Question: I made an android sms app in which I am sending and receiving sms as android messaging app does so. Now I have set my target to 4.4 (Android KitKat version) but Android KitKat has new "Default Messaging" app settings that user can select one app at a time for messaging. I followed the steps from <URL> to select option for my sms app as default app but in the settings my app never showed up in the popup of selecting default messaging app.
Below is my java code I have used from the guid
'''
if( androidOS.contains("4.4") ){
if (! Telephony.Sms.getDefaultSmsPackage(this).equals(myPackageName) ) {
// App is not default.
// Show the "not currently set as the default SMS app" interface
builder = new AlertDialog.Builder(MyConversation.this);
builder.setMessage("Shoot The Messenger is not set as your default messaging app. Do you want to set it default?")
.setCancelable(false)
.setTitle("Alert!")
.setNegativeButton("No", new DialogInterface.OnClickListener() {
@Override
public void onClick(DialogInterface dialog, int which) {
}
})
.setPositiveButton("Yes", new DialogInterface.OnClickListener() {
@TargetApi(19)
public void onClick(DialogInterface dialog, int id) {
Intent intent =
new Intent(Telephony.Sms.Intents.ACTION_CHANGE_DEFAULT);
intent.putExtra(Telephony.Sms.Intents.EXTRA_PACKAGE_NAME,
getPackageName());
startActivity(intent);
}
});
builder.show();
}
}
'''
Also I added below code in 'Manifest' file.
'''
<?xml version="1.0" encoding="utf-8"?>
'''
'''
<uses-sdk
android:minSdkVersion="8"
android:targetSdkVersion="19" />
<uses-feature android:name="android.hardware.telephony.gsm"
android:required="false"/>
<uses-permission android:name="android.permission.READ_CONTACTS" />
<uses-permission android:name="android.permission.READ_PHONE_STATE" />
<uses-permission android:name="android.permission.SEND_SMS" />
<uses-permission android:name="android.permission.RECEIVE_SMS" />
<uses-permission android:name="android.permission.READ_SMS" />
<uses-permission android:name="android.permission.WRITE_SMS" />
<uses-permission android:name="android.permission.RECEIVE_MMS" />
<uses-permission android:name="android.permission.WRITE" />
<uses-permission android:name="android.permission.VIBRATE" />
<uses-permission android:name="android.permission.INTERNET" />
<uses-permission android:name="android.permission.WRITE_EXTERNAL_STORAGE" />
<uses-permission android:name="android.permission.WAKE_LOCK" />
<uses-permission android:name="com.android.alarm.permission.SET_ALARM"/>
<uses-permission android:name="android.permission.WRITE_SETTINGS" />
<uses-permission android:name="android.permission.CALL_PHONE"/>
<uses-permission android:name="android.permission.RECEIVE_BOOT_COMPLETED"/>
<uses-permission android:name="android.permission.INSTALL_PACKAGES"/>
<application
android:allowBackup="true"
android:icon="@drawable/ic_launcher"
android:label="@string/app_name"
android:theme="@style/Theme.NoTitle" >
<activity
android:name="coms3.shootmessenger.Mysplash"
android:label="@string/app_name"
android:screenOrientation="portrait" >
<intent-filter>
<action android:name="android.intent.action.MAIN" />
<category android:name="android.intent.category.LAUNCHER" />
</intent-filter>
<intent-filter>
<action android:name="android.intent.action.SENDTO" />
<category android:name="android.intent.category.DEFAULT" />
<data android:scheme="sms" />
<data android:scheme="smsto" />
</intent-filter>
</activity>
<receiver android:name="coms3.shootmessenger.SmsReceiver"
android:permission="android.permission.BROADCAST_SMS" >
<intent-filter>
<action android:name="android.provider.Telephony.SMS_DELIVER" />
</intent-filter>
<!--
<intent-filter android:priority="<PHONE>" >
<action android:name="android.provider.Telephony.SMS_RECEIVED" />
</intent-filter>
-->
</receiver>
<receiver android:name="com.example.bootreceiver.MyBootReceiver">
<intent-filter>
<action android:name="android.intent.action.BOOT_COMPLETED"/>
</intent-filter>
</receiver>
<receiver android:name="coms3.shootmessenger.MMSReceiver"
android:permission="android.permission.BROADCAST_WAP_PUSH">
<intent-filter>
<action android:name="android.provider.Telephony.WAP_PUSH_RECEIVED" />
<data android:mimeType="application/vnd.wap.mms-message" />
</intent-filter>
</receiver>
<receiver android:process=":remote" android:name="AlarmManagerBroadcastReceiver"></receiver>
<receiver android:process=":remote" android:name="AlarmForPartyMessage"></receiver>
<receiver android:process=":remote" android:name="AlarmManagerMail"></receiver>
<activity
android:name="coms3.shootmessenger.ActivityFirstList"
android:windowSoftInputMode="stateHidden" >
</activity>
<activity
android:name="coms3.shootmessenger.ActivityBase"
android:windowSoftInputMode="stateHidden" >
</activity>
<activity
android:name="coms3.shootmessenger.SearchTab"
android:configChanges="keyboardHidden|orientation"
>
</activity>
<activity
android:name="coms3.shootmessenger.ActivityMail"
android:windowSoftInputMode="adjustPan"
>
</activity>
<activity
android:name="coms3.shootmessenger.ActivityScheduldMail"
android:windowSoftInputMode="adjustPan"
android:screenOrientation="portrait"
>
</activity>
<activity
android:name="coms3.shootmessenger.MessageTab" >
</activity>
<activity
android:name="coms3.shootmessenger.SettingsTab"
android:windowSoftInputMode="stateHidden" >
</activity>
<activity
android:name="coms3.shootmessenger.MyConversation"
android:windowSoftInputMode="stateHidden" >
</activity>
<activity
android:name="coms3.shootmessenger.ActivityDelayedSending"
android:windowSoftInputMode="stateHidden" >
</activity>
<activity
android:name="coms3.shootmessenger.ActivityScheduldMessage"
android:screenOrientation="portrait"
android:windowSoftInputMode="stateHidden" >
</activity>
<activity
android:name="coms3.shootmessenger.ActivityStealthMode"
android:windowSoftInputMode="stateHidden" >
</activity>
<activity
android:name="coms3.shootmessenger.ActivitySms"
android:windowSoftInputMode="stateHidden" >
</activity>
<activity
android:name="coms3.shootmessenger.ActivityBlackList"
android:windowSoftInputMode="stateHidden" >
</activity>
<activity
android:name="coms3.shootmessenger.ActivityDeleteMessage"
android:windowSoftInputMode="stateHidden" >
</activity>
<activity
android:name="coms3.shootmessenger.ActivityDeleteone"
android:windowSoftInputMode="stateHidden" >
</activity>
<activity android:name="coms3.shootmessenger.ActivitySmsnew" >
<intent-filter>
<action android:name="android.intent.action.SEND" />
<action android:name="android.intent.action.SENDTO" />
<category android:name="android.intent.category.DEFAULT" />
<category android:name="android.intent.category.BROWSABLE" />
<data android:scheme="sms" />
<data android:scheme="smsto" />
</intent-filter>
</activity>
<activity
android:name="coms3.shootmessenger.ActivityEventlist"
android:windowSoftInputMode="stateHidden" >
</activity>
<activity
android:name="coms3.shootmessenger.ActivityScheduleList"
android:screenOrientation="portrait"
android:windowSoftInputMode="stateHidden" >
</activity>
<activity
android:name="coms3.shootmessenger.ActivityCancelSchedule"
android:screenOrientation="portrait"
android:windowSoftInputMode="stateHidden" >
</activity>
<activity
android:name="coms3.shootmessenger.ActivityCancelEvent"
android:screenOrientation="portrait"
android:windowSoftInputMode="stateHidden" >
</activity>
<activity
android:name="coms3.shootmessenger.ActivityCancelMail"
android:screenOrientation="portrait"
android:windowSoftInputMode="stateHidden" >
</activity>
<activity
android:name="coms3.shootmessenger.Activitytutorial"
android:screenOrientation="portrait"
android:windowSoftInputMode="stateHidden" >
</activity>
<activity
android:name="coms3.shootmessenger.ActivityConversationtutorial"
android:screenOrientation="portrait"
android:windowSoftInputMode="stateHidden" >
</activity>
<activity
android:name="coms3.shootmessenger.Aboutus"
android:screenOrientation="portrait"
android:windowSoftInputMode="stateHidden" >
</activity>
<service android:name="coms3.shootmessenger.HeadlessSmsSendService"
android:permission="android.permission.SEND_RESPOND_VIA_MESSAGE"
android:exported="true" >
<intent-filter>
<action android:name="android.intent.action.RESPOND_VIA_MESSAGE" />
<category android:name="android.intent.category.DEFAULT" />
<data android:scheme="sms" />
<data android:scheme="smsto" />
<data android:scheme="mms" />
<data android:scheme="mmsto" />
</intent-filter>
</service>
</application>
'''
I am testing on Emulator...
After following all steps I only see the default messaging app of Android not mine like in the image given below. Any type of help will be appreciated. Thanks in Advance.

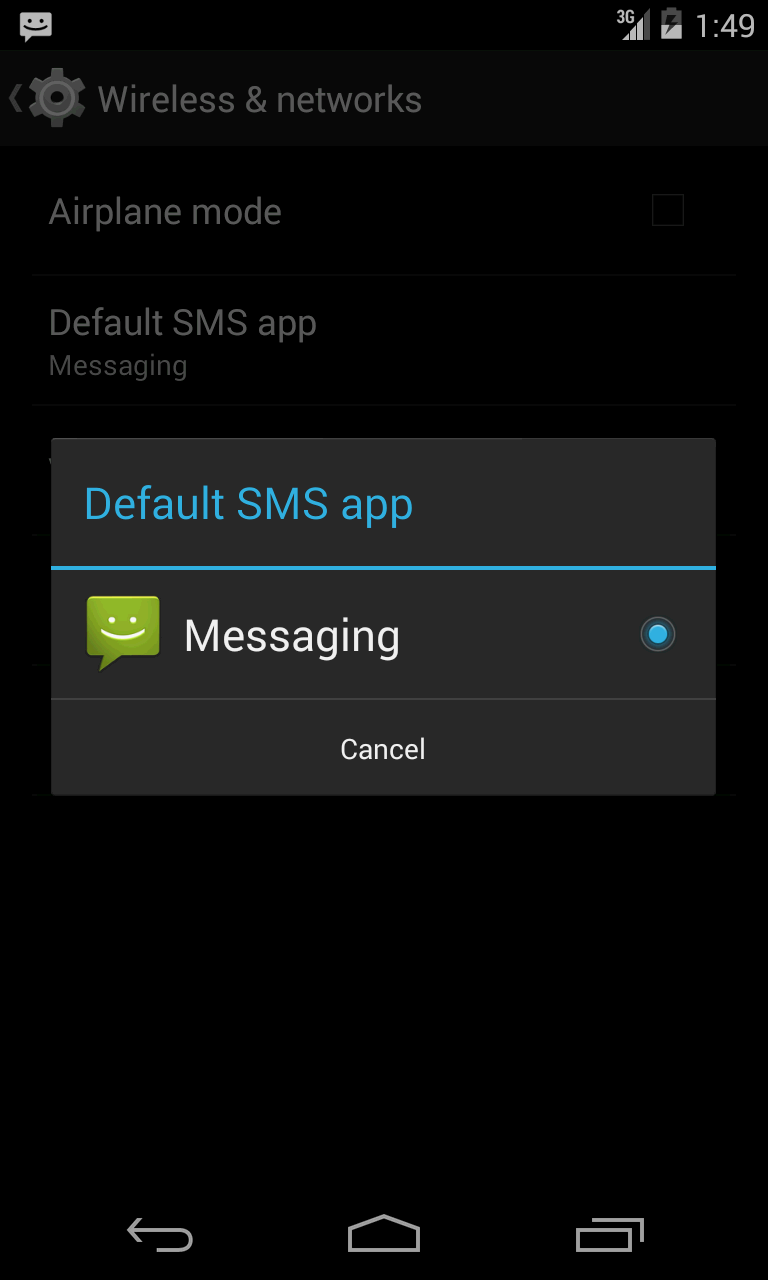
Answer: The <URL> you posted were correct - the issue is that you must implement of the required capabilities:
- In a broadcast receiver, include an intent filter for 'SMS_DELIVER_ACTION' ("'android.provider.Telephony.SMS_DELIVER'"). The broadcast receiver must also require the BROADCAST_SMS permission.
This allows your app to directly receive incoming SMS messages.- In a broadcast receiver, include an intent filter for 'WAP_PUSH_DELIVER_ACTION' ("'android.provider.Telephony.WAP_PUSH_DELIVER'") with the MIME type "'application/vnd.wap.mms-message'". The broadcast receiver must also require the BROADCAST_WAP_PUSH permission.
This allows your app to directly receive incoming MMS messages.- In your activity that delivers new messages, include an intent filter for 'ACTION_SENDTO' ("'android.intent.action.SENDTO'") with schemas, 'sms:', 'smsto:', 'mms:', and 'mmsto:'.
This allows your app to receive intents from other apps that want to deliver a message.- In a service, include an intent filter for 'ACTION_RESPONSE_VIA_MESSAGE' ("'android.intent.action.RESPOND_VIA_MESSAGE'") with schemas, 'sms:', 'smsto:', 'mms:', and 'mmsto:'. This service must also require the 'SEND_RESPOND_VIA_MESSAGE' permission.
Without all four, your app will not be listed in the default SMS selection dialog.